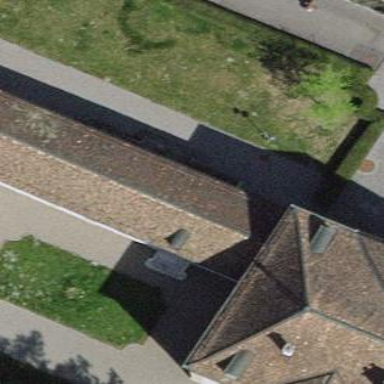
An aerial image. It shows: Museum housed in building.